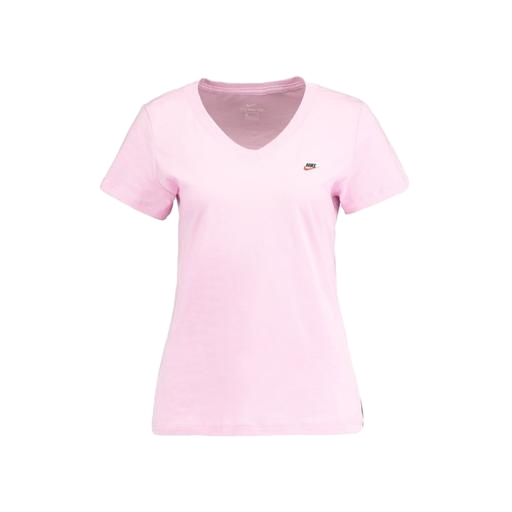
pink pima logo tee, pink women's light v-neck t-shirt, pink short-sleeve tee, white background